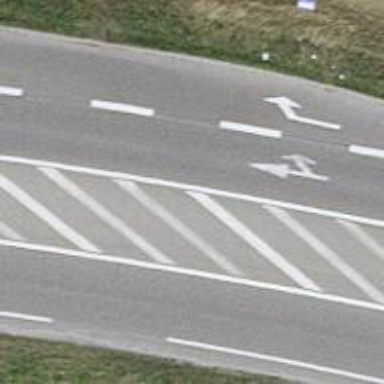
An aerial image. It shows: Primary road with asphalt surface.